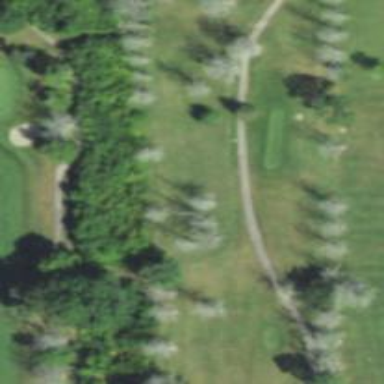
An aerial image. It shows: Path for both road and golf.